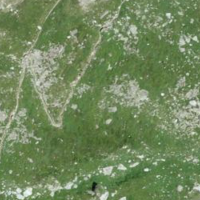
EUNIS habitat code: 23
Species observed at this site:
Saxicola rubetra
Lysandra coridon